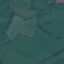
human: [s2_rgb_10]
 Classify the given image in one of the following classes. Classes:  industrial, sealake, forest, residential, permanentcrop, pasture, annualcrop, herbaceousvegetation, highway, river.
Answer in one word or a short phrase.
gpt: Pasture